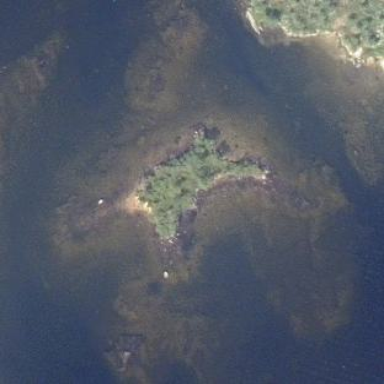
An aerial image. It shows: Islet.